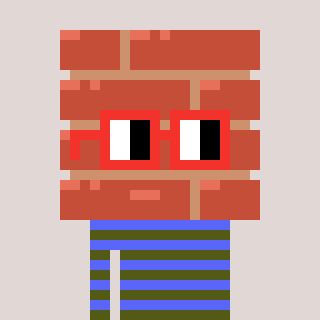
a pixel art character with square red glasses, a wall-shaped head and a purple-colored body on a warm background